Field crop: maize
Growth stage: 2
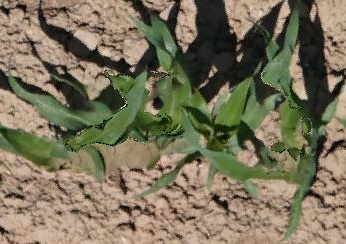
Species: maize